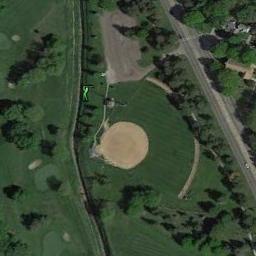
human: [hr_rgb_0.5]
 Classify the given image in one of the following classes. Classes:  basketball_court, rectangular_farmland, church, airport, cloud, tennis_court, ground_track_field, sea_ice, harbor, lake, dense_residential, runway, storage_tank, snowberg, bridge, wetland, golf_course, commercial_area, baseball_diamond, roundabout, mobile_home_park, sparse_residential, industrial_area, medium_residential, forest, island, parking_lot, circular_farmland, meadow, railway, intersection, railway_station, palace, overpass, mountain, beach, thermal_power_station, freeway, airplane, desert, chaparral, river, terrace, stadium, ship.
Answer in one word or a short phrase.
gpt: baseball_diamond